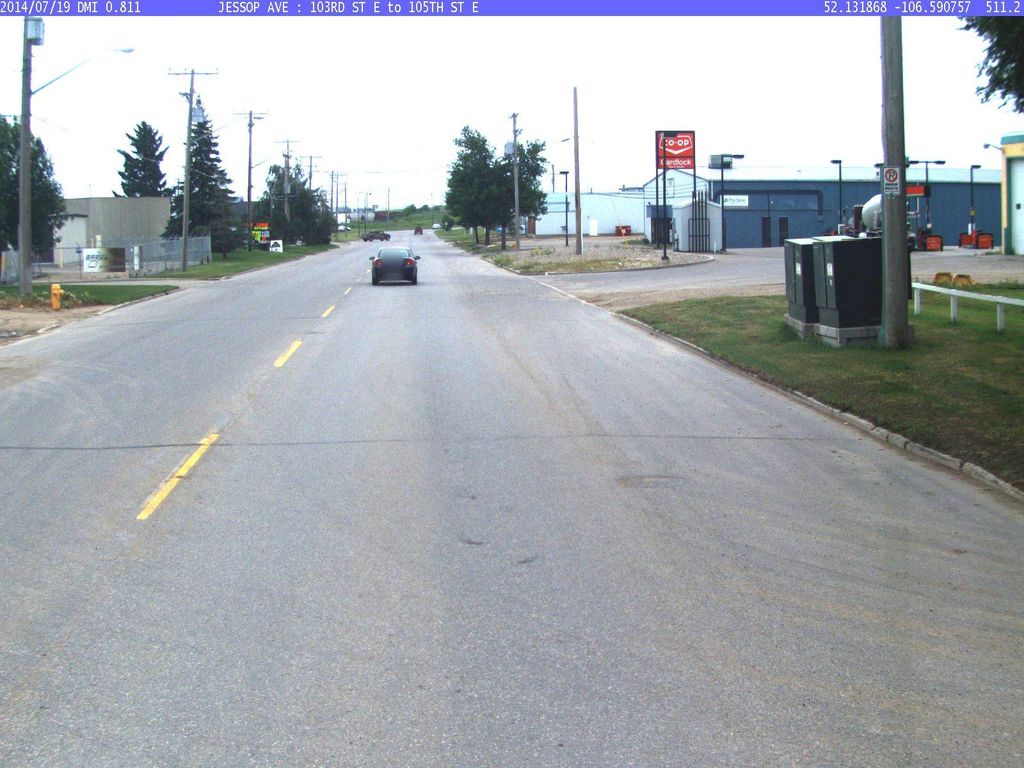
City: saskatoon